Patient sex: F
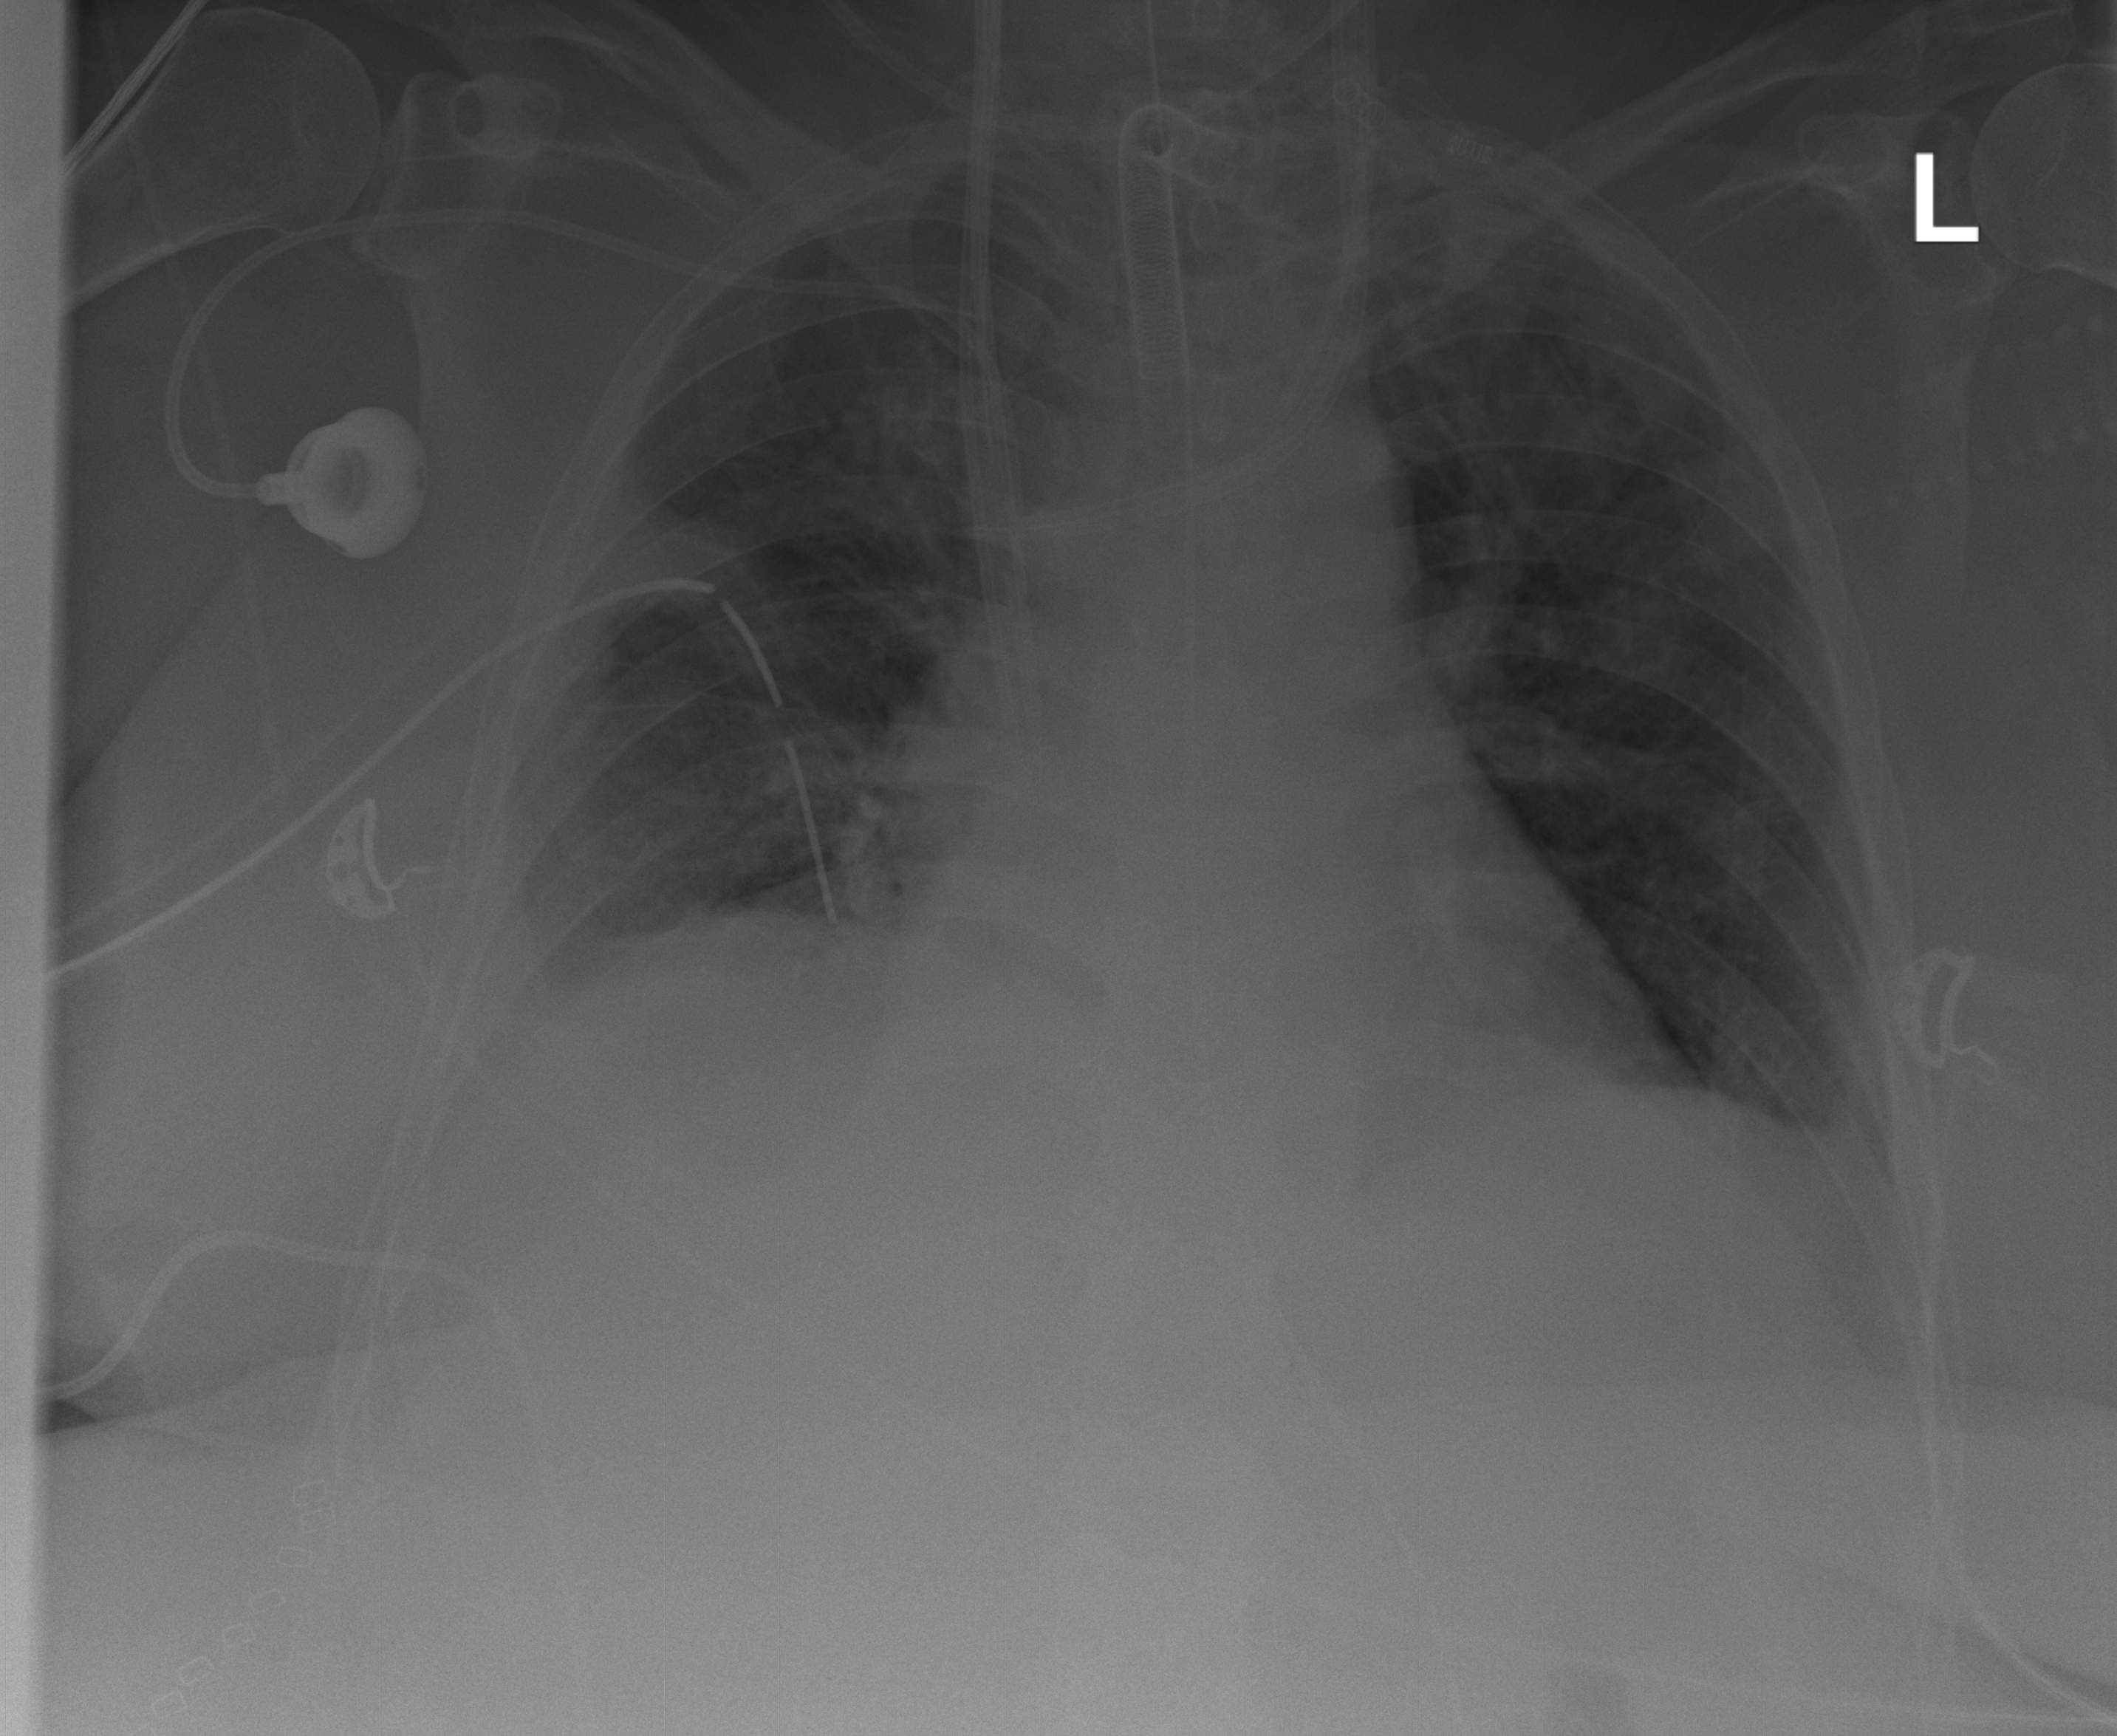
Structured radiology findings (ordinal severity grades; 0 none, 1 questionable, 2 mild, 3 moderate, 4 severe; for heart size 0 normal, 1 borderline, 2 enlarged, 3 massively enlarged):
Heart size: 1
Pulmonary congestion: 2
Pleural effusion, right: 3
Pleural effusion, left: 2
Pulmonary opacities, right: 2
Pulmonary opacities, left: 2
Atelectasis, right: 2
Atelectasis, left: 2